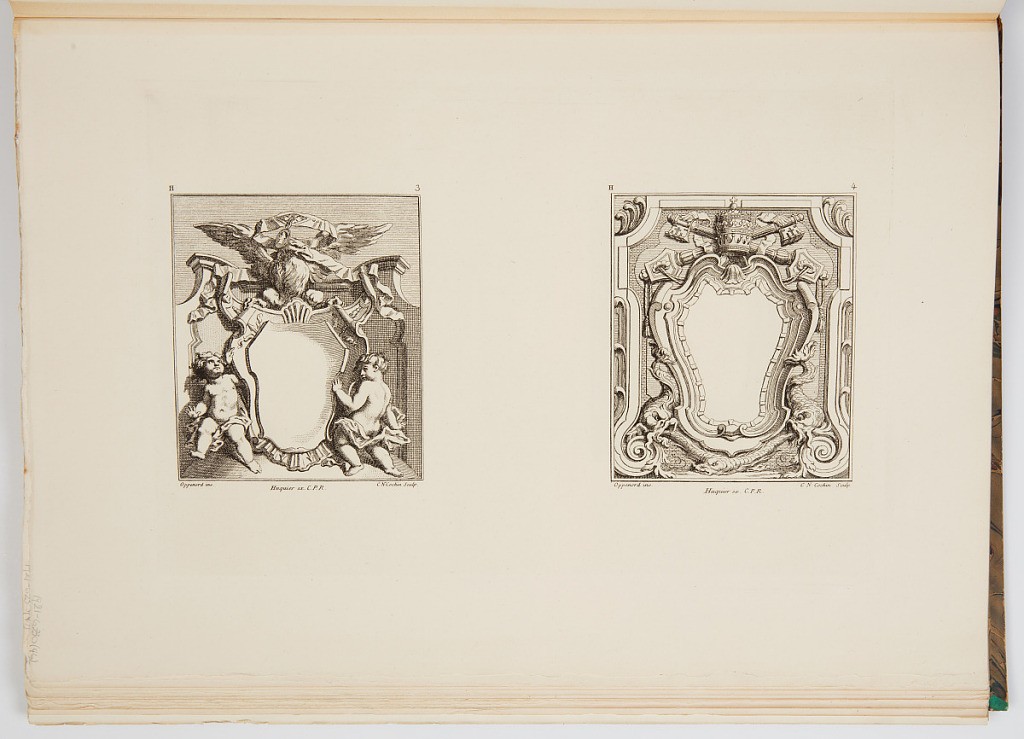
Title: Designs for Cartouches
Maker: Gilles-Marie Oppenord, French, 1672–1742
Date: ca. 1900
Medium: Photomechanical print
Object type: Bound print
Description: Page printed with two plates of cartouche designs. The cartouche on the left is topped by an eagle and flanked by two draped putti. The cartouche on the right features dolphins at the bottom, and a frame of strapwork around it. The plates are signed and numbered.